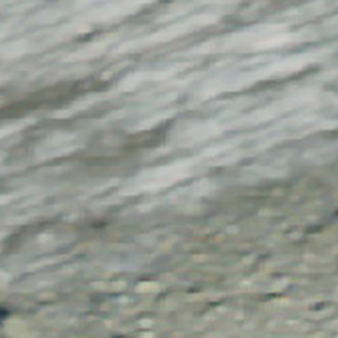
Label: other